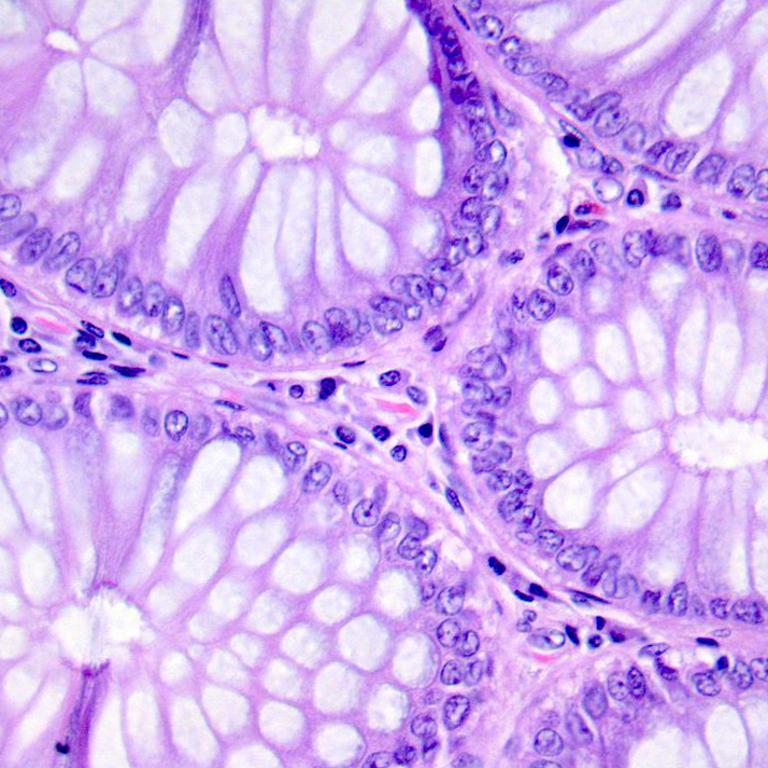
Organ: colon
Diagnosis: benign